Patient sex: M
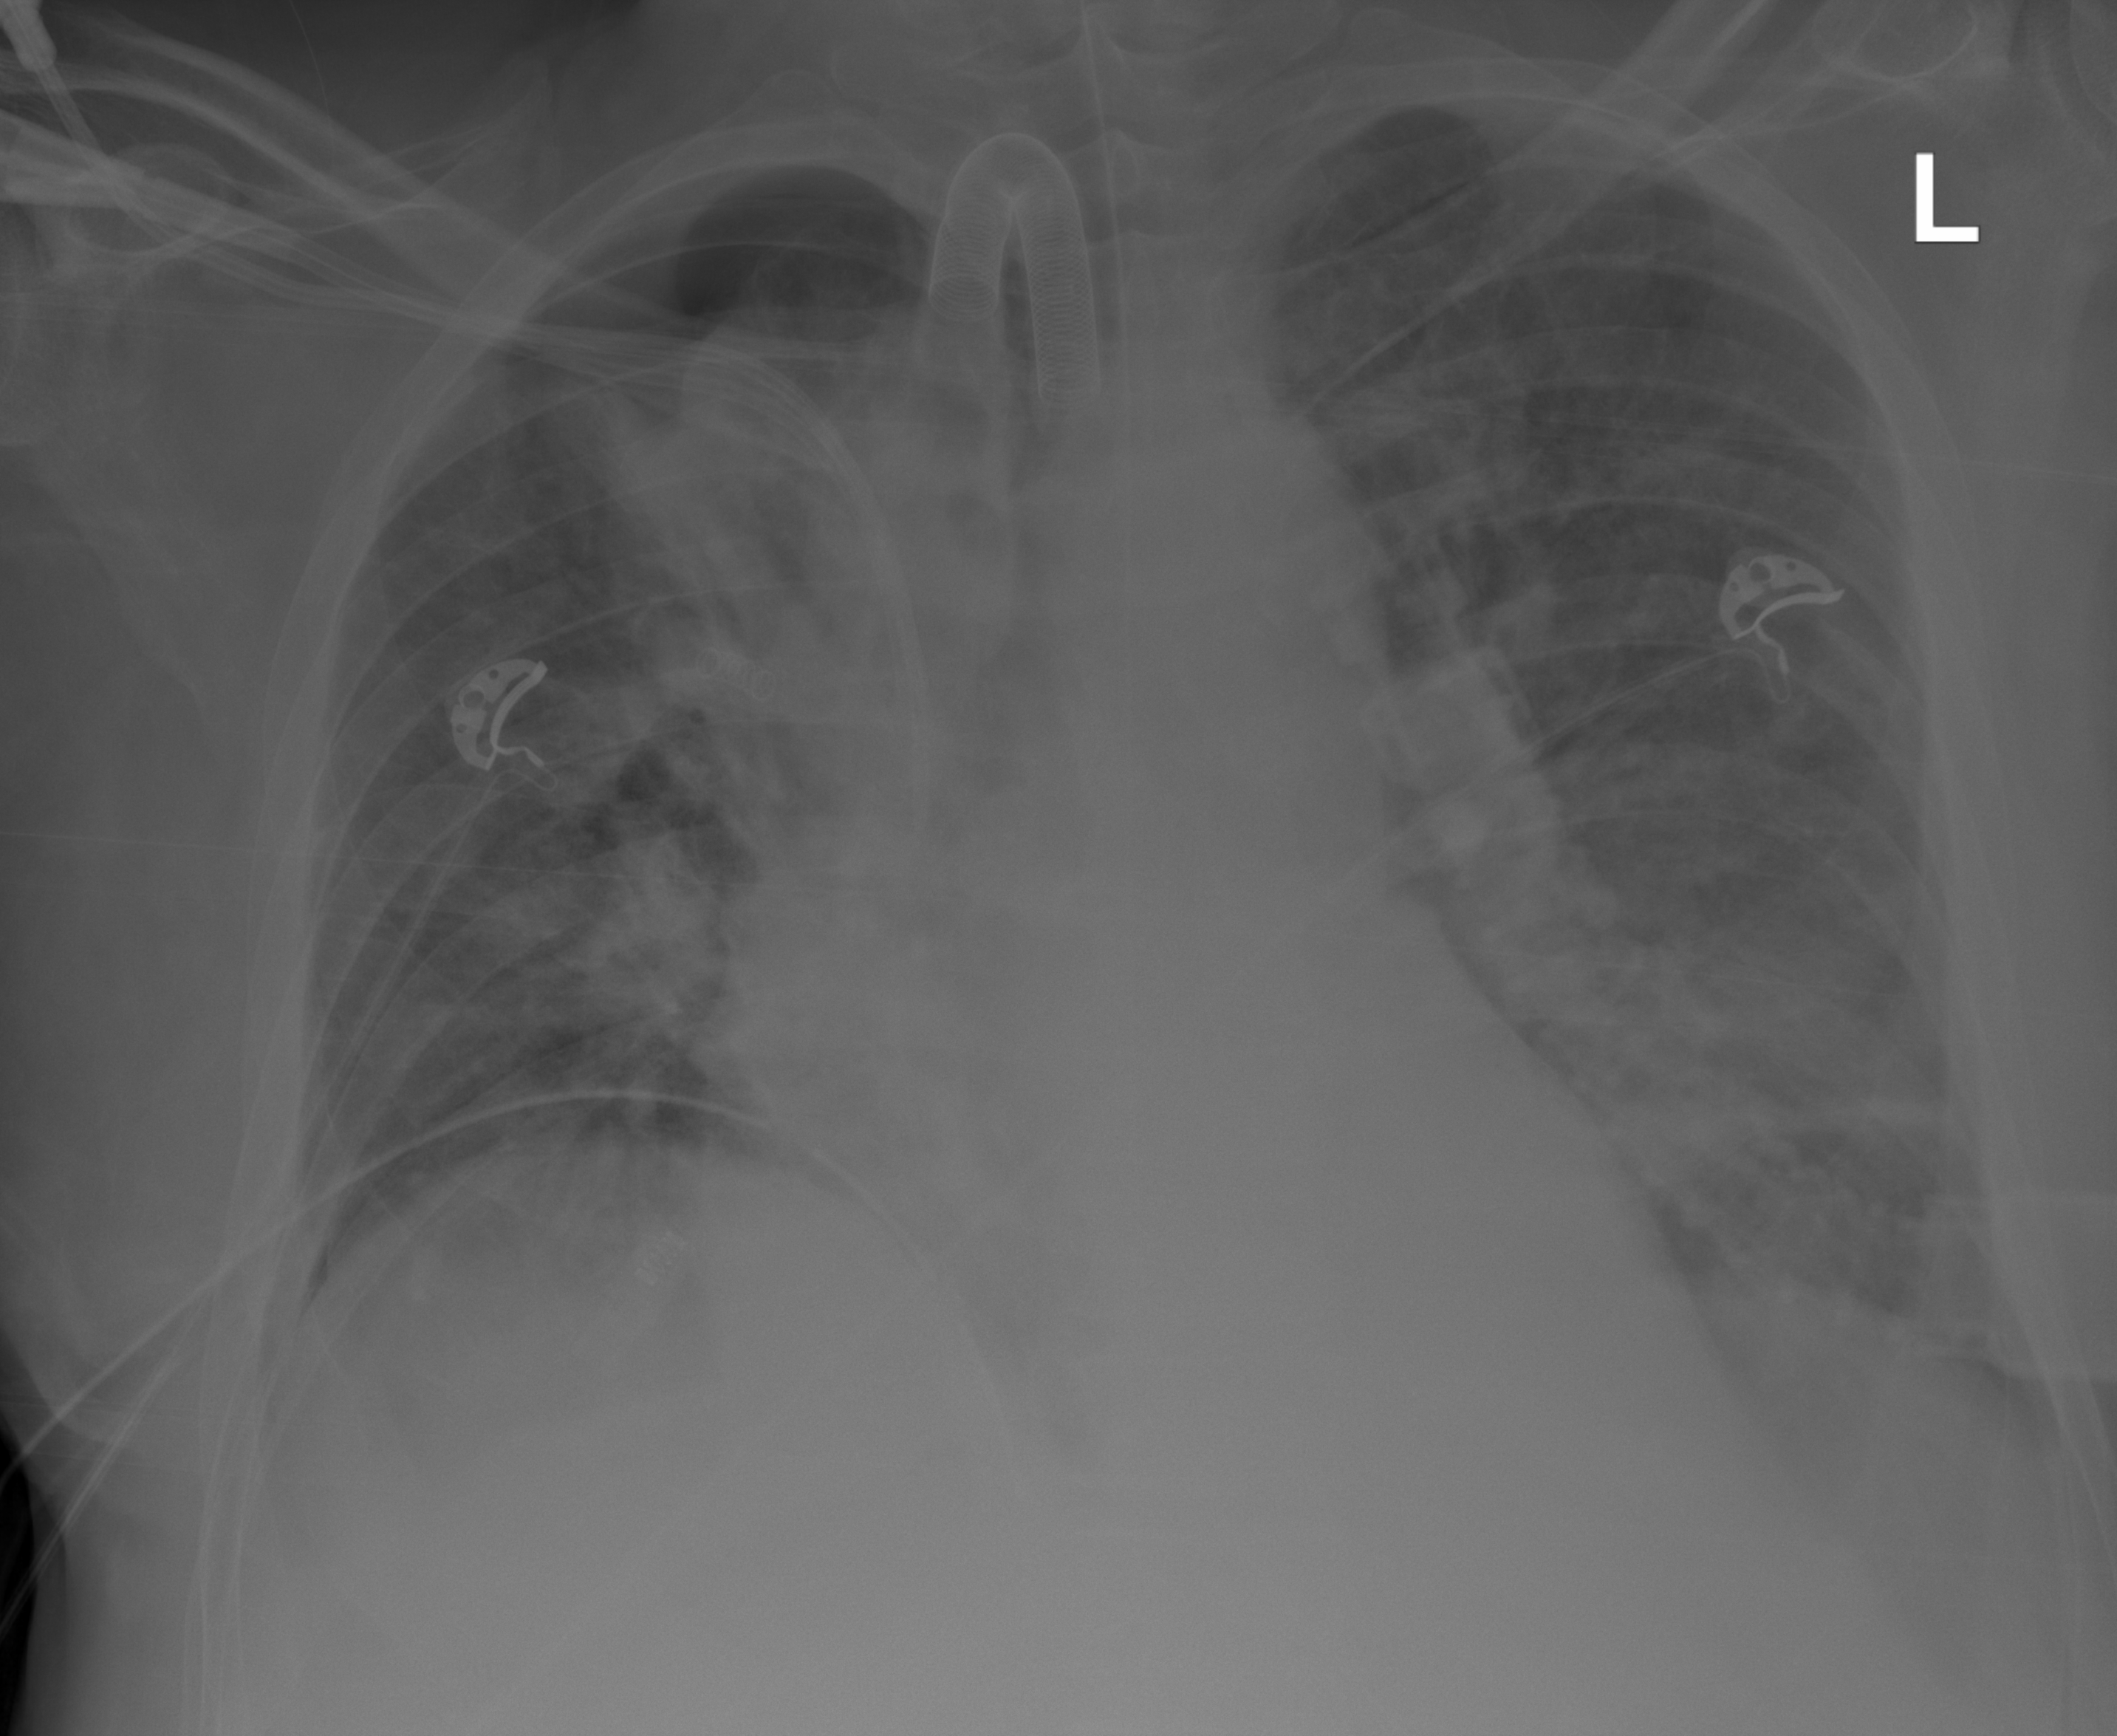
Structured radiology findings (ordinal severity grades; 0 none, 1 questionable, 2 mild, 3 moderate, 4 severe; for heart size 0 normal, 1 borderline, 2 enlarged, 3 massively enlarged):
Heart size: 2
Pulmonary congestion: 2
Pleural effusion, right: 0
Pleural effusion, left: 2
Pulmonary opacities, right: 2
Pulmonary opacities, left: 2
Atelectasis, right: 2
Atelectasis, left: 2